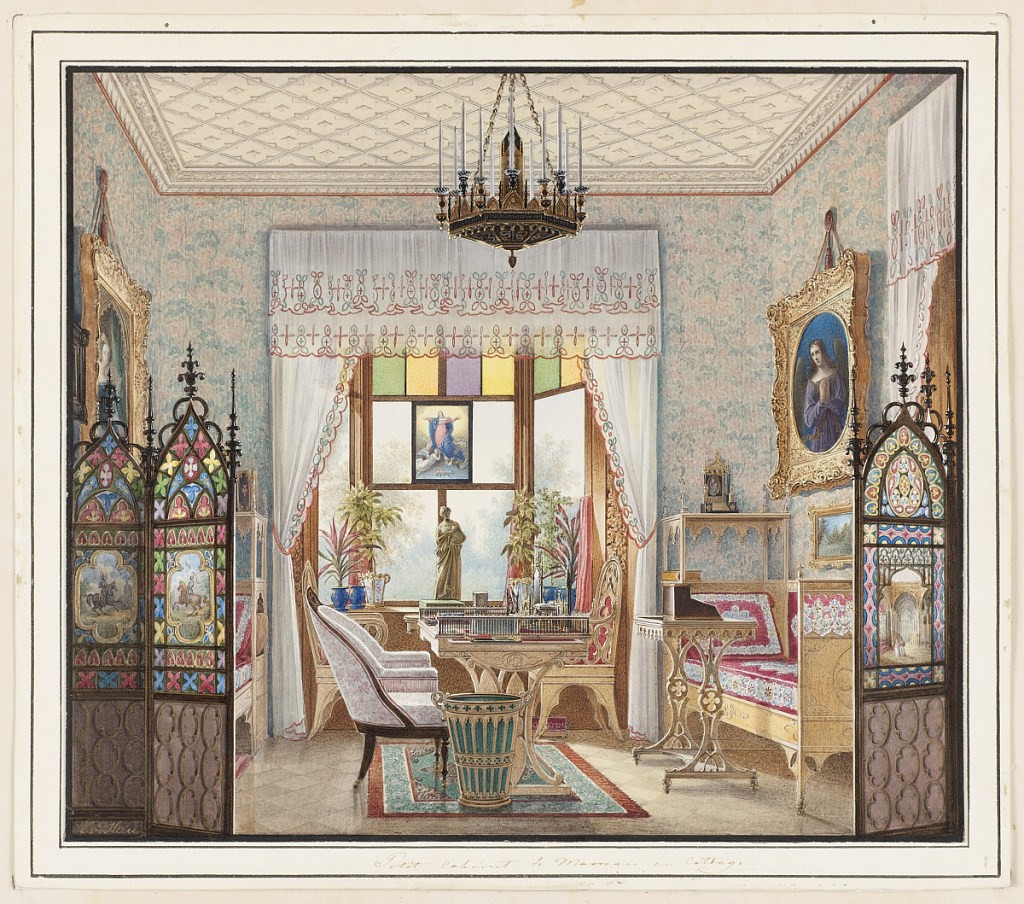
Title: Empress Alexandra Feodorovna's Sitting Room, Cottage Palace, St. Petersburg, Russia
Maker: Eduard Petrovich Hau, Estonian, 1807 – 1888
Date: ca. 1835
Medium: Brush and watercolor on white wove paper
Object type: Drawing
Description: Interior view of a small room decorated in the neo-gothic style. At left a folding screen ornamented with quatrefoils and colored panels partially obscures a portrait of a woman in a heavy gilt frame. At right a similar screen is positioned near a small day bed above which a circular portrait in a gothic-style frame hangs. A desk, chair and ornamental wastebasket occupy the center of the room, just in front of a large window ornamented with stained glass panels of green and yellow and a small replica of a painting of the Assumption of the Virgin.